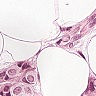
Metastatic tissue present: yes